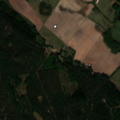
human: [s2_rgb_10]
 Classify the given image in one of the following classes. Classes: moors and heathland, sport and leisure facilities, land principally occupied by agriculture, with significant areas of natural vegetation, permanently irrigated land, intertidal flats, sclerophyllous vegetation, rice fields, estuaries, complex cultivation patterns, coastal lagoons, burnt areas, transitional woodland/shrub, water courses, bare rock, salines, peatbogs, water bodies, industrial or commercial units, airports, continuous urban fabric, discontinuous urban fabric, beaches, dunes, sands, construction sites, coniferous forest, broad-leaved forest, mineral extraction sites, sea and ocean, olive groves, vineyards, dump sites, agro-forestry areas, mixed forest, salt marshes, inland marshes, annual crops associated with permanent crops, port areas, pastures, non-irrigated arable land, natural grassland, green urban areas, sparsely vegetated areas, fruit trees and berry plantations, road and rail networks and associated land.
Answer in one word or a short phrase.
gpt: non-irrigated arable land, coniferous forest, transitional woodland/shrub, water bodies